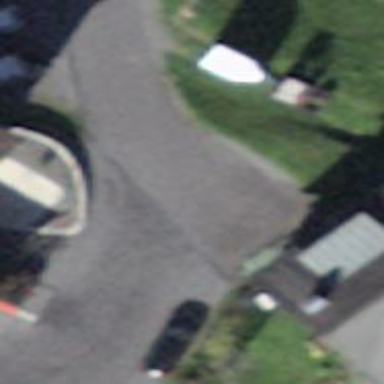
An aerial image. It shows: Asphalt road designated for service vehicles.